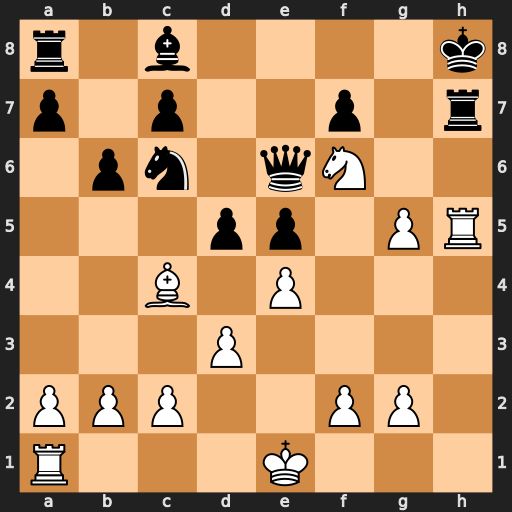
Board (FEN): r1b4k/p1p2p1r/1pn1qN2/3pp1PR/2B1P3/3P4/PPP2PP1/R3K3
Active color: w
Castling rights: Q
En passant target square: -
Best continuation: Rxh7#